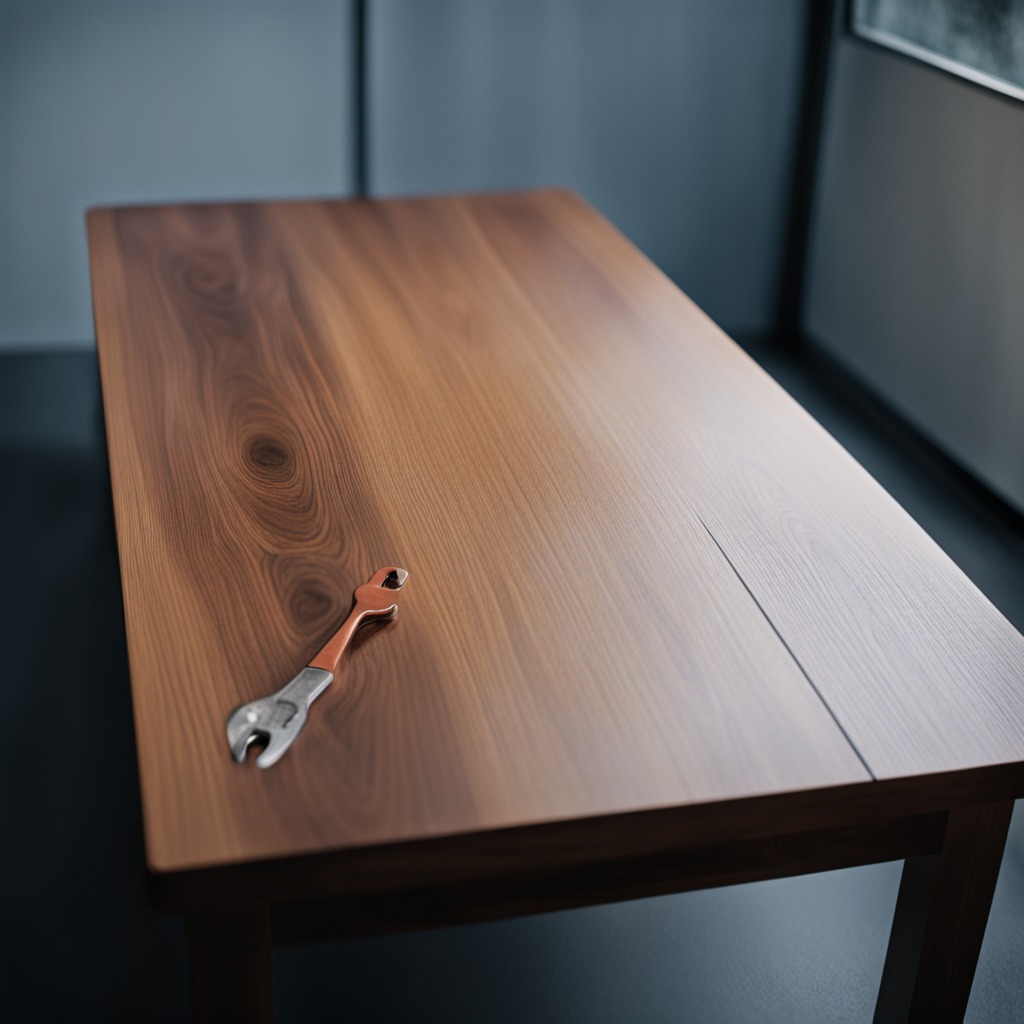
An wrench lies on the old table with faint burn marks in a small garage at twilight.